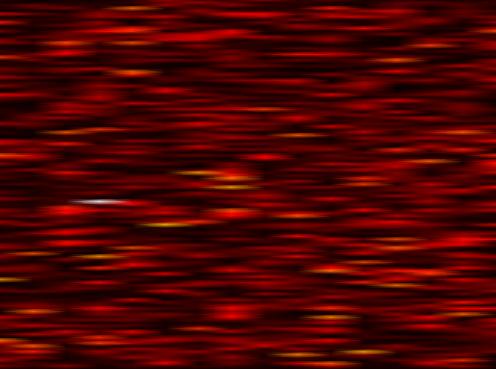
Label: FOFDM